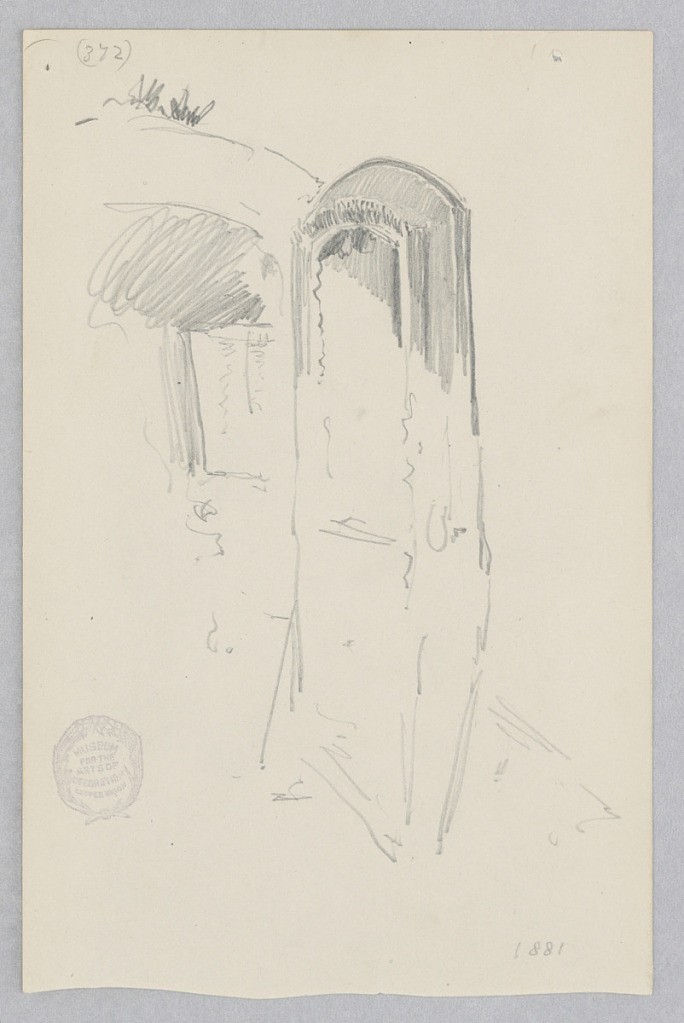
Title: Doorway
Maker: Robert Frederick Blum, American, 1857–1903
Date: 1881
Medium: Graphite on wove paper
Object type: Drawing
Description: Sketch of a doorway.